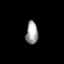
Tissue: skin
Cell type: Epithelial cells
Senescence score: 0.262
Nuclear area (px): 266
Mean DAPI intensity: 158.94